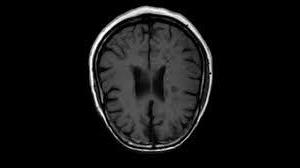
Label: notumor